Question: I have a site where I want to change a color of an image.
I have a simple png like this:
'''
<img src="arrow.png" alt="" id="arrow" />
'''

I want to change the color inside in another and after to another if I want.
I have tried in this mode but doesn't work with SVG, doesn't change the color of my image
'''
<svg xmlns="http://www.w3.org/2000/svg" xmlns:xlink="http://www.w3.org/1999/xlink">
<image style=fill:#000000" xlink:href="arrow.png" />
</svg>
'''
I need a solution in PHP or javascript or jQuery, I have seen GD library in PHP but I want to apply the change of the color to an existing element with an id like my image.
How to solve this?
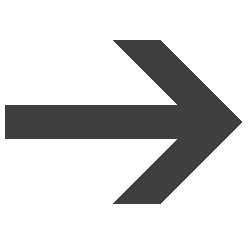
Answer: As others have suggested you might as well just use an SVG
'''
<svg xmlns="http://www.w3.org/2000/svg" xmlns:xlink="http://www.w3.org/1999/xlink">
<path id="arrow" fill="#000000" d="m1,65 h172 l-64,-64 h50 l82,82 -82,82 h-50 l64,-64 h-172z"/>
</svg>
'''
You can select the element with the id and change the fill (or use style="fill:#000000").